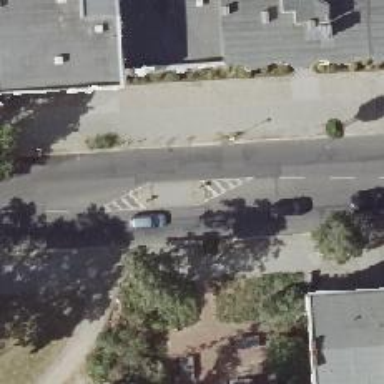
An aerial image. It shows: Unmarked footway crossing with pedestrian island.